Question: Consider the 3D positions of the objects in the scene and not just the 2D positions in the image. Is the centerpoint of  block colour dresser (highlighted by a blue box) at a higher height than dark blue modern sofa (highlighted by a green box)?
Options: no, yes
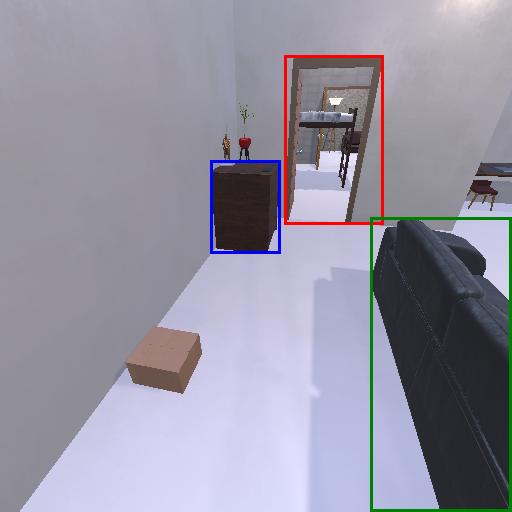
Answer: no